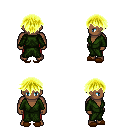
a pixel art fantasy rpg character, male body template, human, dark skin, green robe, red pants, gold short bangs hairstyle, brown slippers, four views (front, back, left, right), 2x2 character sprite sheet, small pixel art, hard edges, no anti-aliasing